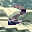
Label: 2